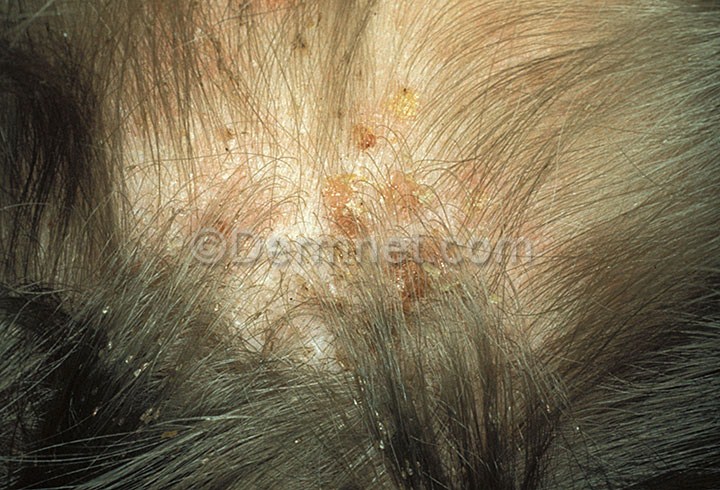
Disease: Scabies Lyme Disease and other Infestations and Bites